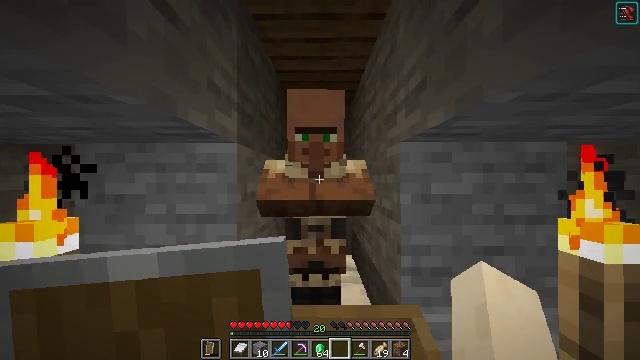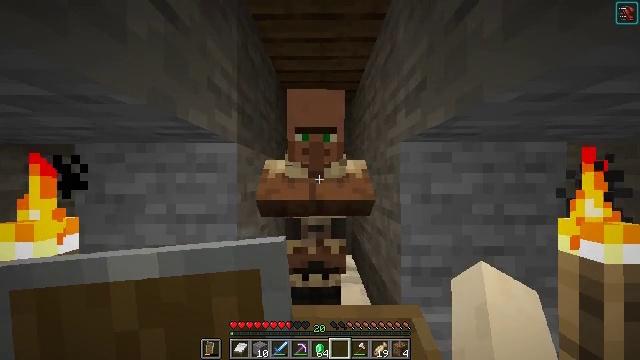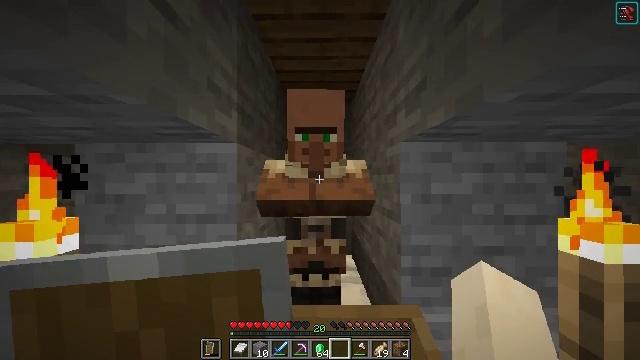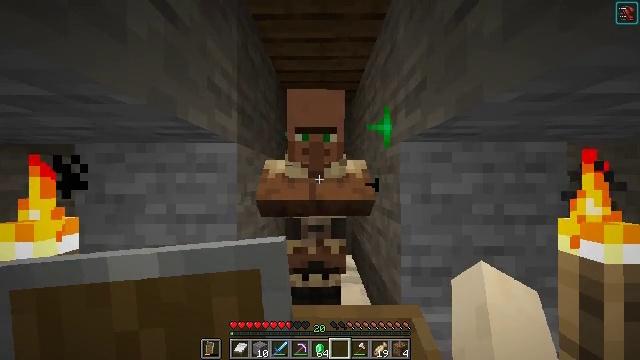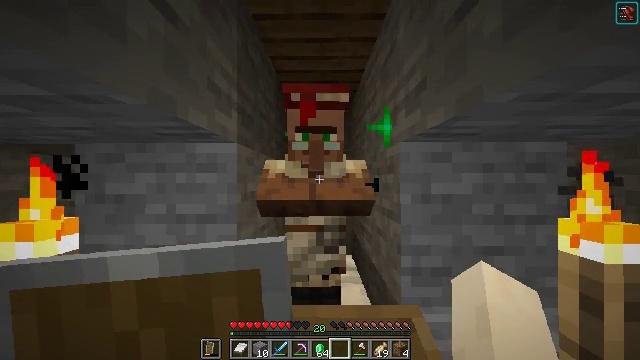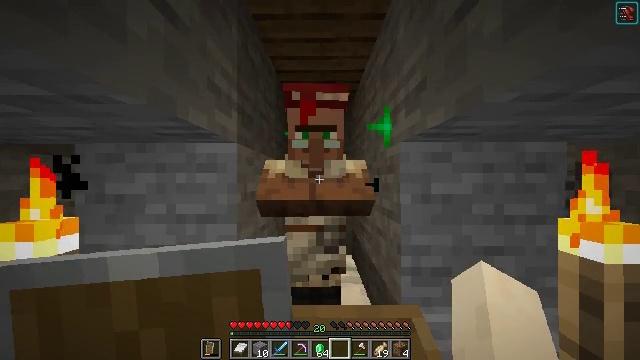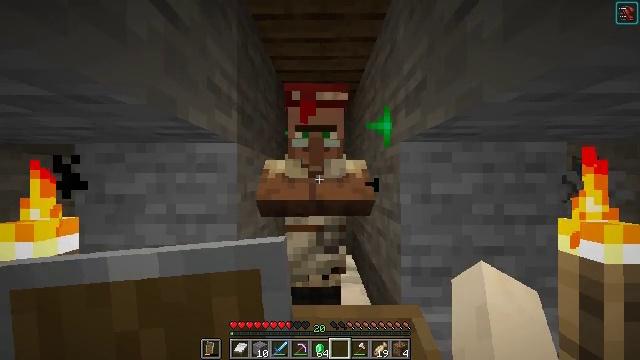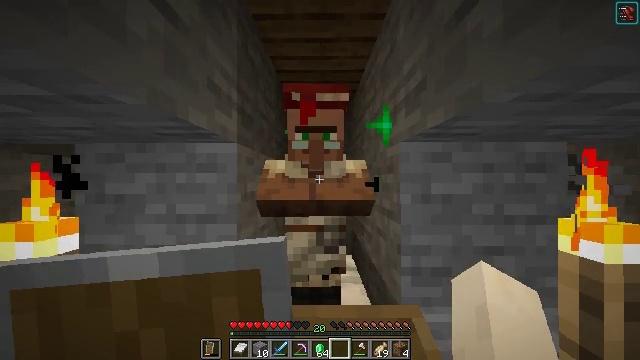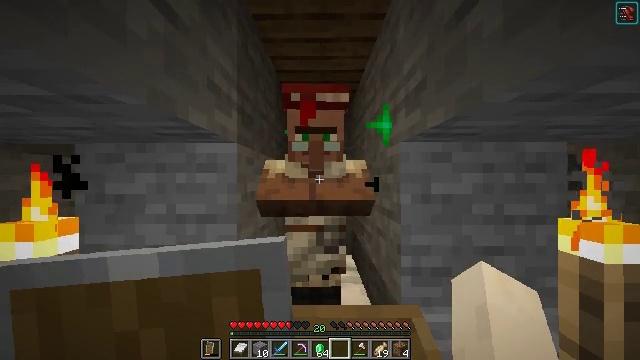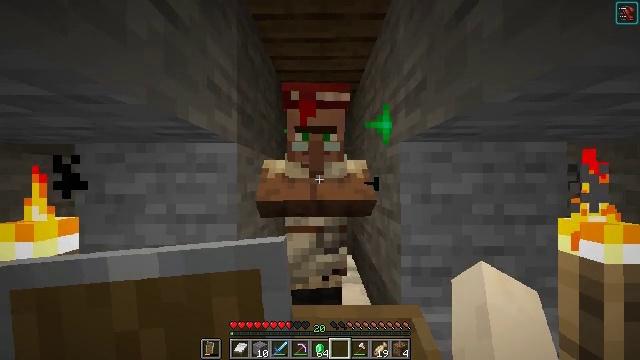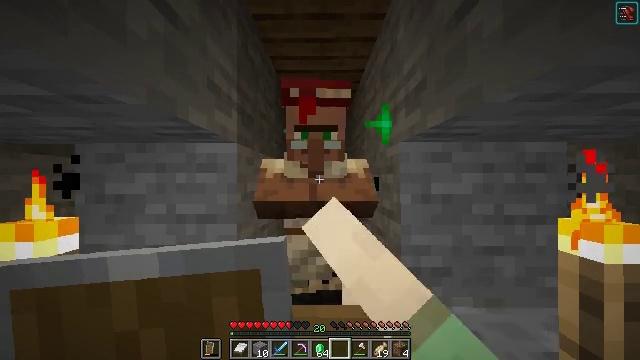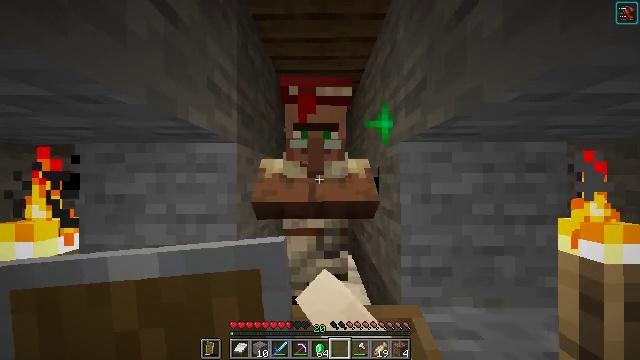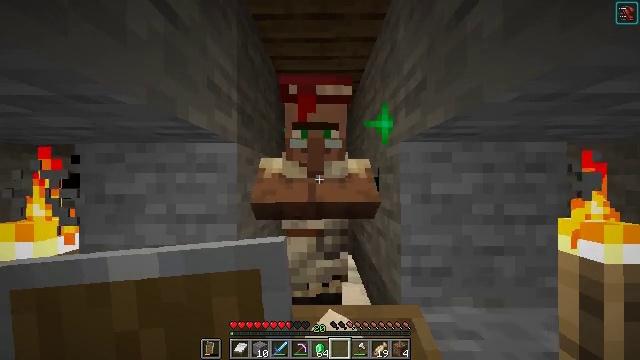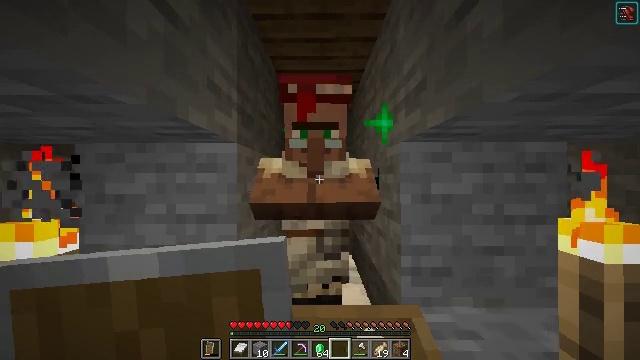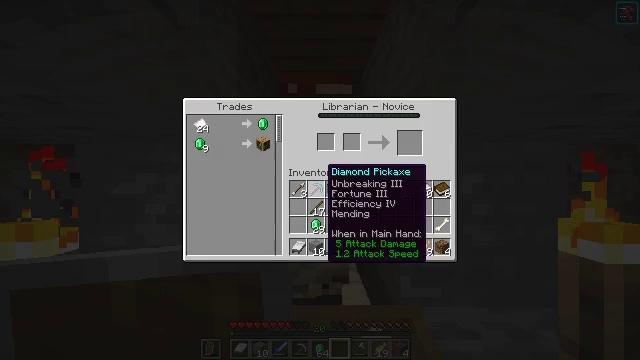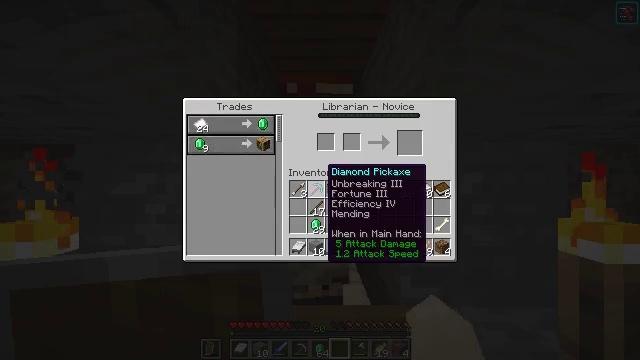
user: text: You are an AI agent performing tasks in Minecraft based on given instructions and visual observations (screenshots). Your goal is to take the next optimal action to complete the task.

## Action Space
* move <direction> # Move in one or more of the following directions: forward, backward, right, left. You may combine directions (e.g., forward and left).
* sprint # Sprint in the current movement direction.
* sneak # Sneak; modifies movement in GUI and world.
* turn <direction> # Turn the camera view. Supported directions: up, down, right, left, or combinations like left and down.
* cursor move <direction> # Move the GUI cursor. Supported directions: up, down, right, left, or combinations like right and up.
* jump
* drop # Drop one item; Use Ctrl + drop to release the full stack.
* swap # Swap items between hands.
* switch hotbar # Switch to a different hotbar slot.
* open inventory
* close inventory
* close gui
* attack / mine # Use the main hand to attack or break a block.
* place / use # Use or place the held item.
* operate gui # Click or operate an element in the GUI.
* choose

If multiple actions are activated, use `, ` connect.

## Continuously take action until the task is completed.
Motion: motion action
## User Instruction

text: Destroy the lectern to reuse it.
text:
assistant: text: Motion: no_op
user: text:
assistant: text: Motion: no_op
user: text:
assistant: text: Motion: no_op
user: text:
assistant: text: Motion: no_op
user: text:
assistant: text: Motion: no_op
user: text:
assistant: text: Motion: no_op
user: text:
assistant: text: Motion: no_op
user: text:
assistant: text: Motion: no_op
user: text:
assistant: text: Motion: use / place
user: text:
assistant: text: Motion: use / place
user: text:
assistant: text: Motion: no_op
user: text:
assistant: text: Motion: no_op
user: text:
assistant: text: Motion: no_op
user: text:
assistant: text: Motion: open gui
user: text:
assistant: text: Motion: no_op
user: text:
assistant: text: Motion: no_op
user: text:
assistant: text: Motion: cursor move left and up
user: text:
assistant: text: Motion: cursor move left and up
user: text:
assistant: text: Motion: cursor move left and up
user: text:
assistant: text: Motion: no_op
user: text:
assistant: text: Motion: no_op
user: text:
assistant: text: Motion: close gui
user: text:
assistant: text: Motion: no_op
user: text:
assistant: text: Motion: no_op
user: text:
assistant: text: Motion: no_op
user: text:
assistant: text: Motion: turn left and down
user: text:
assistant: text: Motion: turn left and down
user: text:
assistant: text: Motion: turn down
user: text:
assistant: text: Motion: turn right and down
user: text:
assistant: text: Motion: turn down, attack / mine